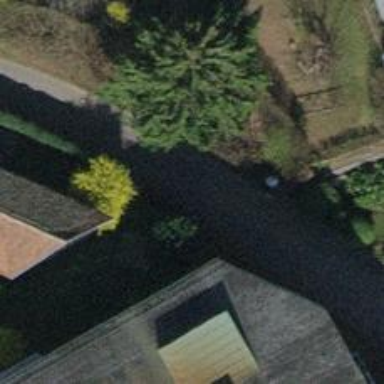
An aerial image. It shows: Asphalt road in residential area.